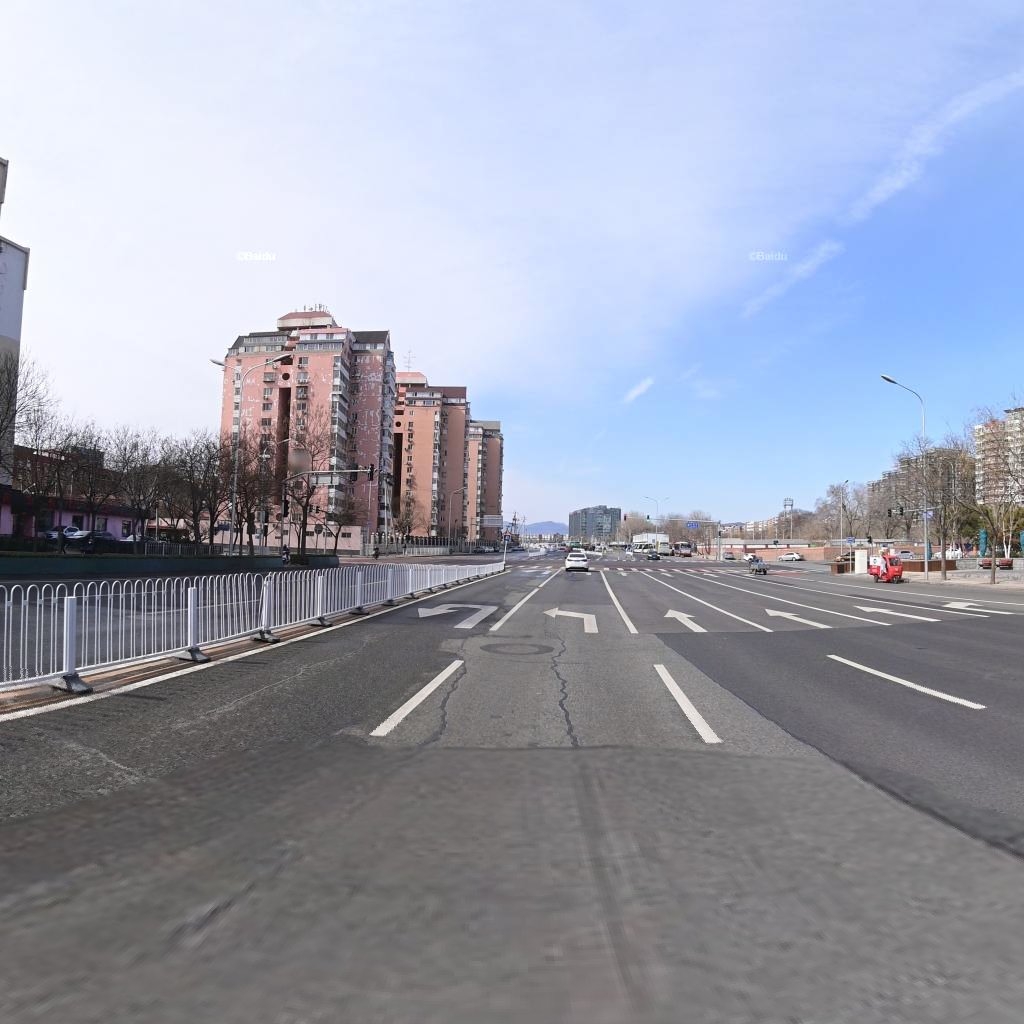
Region: Haidian
Road damage annotations: longitudinal patch, longitudinal patch, manhole cover, transverse patch, longitudinal patch, longitudinal patch